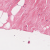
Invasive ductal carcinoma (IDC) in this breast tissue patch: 0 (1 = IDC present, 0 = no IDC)